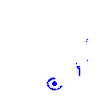
Particle: pion